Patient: sex M, age 55
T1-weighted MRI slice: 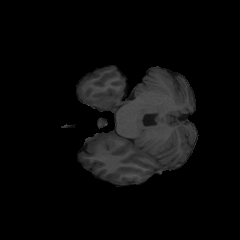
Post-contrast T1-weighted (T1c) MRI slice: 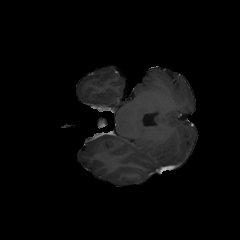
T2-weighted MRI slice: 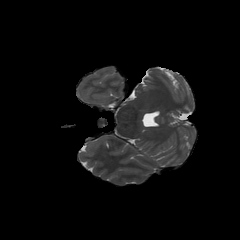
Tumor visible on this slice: no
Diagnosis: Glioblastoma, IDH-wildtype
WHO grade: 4